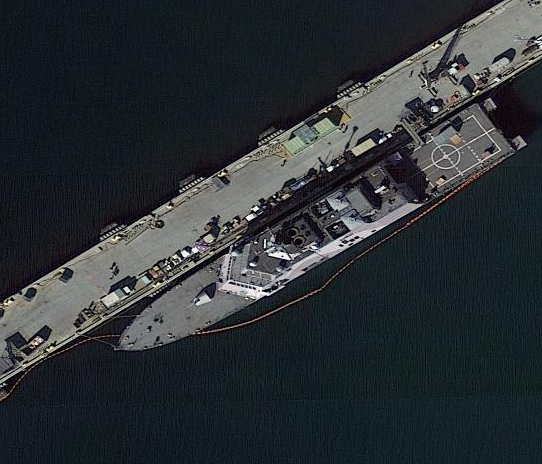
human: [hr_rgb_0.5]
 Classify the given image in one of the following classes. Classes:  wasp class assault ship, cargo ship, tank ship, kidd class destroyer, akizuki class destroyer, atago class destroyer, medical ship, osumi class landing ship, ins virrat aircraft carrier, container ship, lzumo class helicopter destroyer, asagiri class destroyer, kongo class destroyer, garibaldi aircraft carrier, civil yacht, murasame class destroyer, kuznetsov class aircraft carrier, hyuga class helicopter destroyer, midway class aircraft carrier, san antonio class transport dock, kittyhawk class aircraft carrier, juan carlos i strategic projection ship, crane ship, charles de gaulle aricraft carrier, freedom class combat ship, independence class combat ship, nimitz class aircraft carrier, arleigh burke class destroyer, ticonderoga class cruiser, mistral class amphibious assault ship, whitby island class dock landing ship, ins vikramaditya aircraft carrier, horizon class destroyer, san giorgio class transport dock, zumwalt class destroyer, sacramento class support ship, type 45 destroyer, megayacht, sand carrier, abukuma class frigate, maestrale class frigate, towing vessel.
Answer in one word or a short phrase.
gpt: Freedom class combat ship